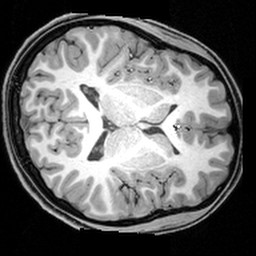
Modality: T1w
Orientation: axial
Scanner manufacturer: siemens
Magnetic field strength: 3 T
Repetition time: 1.9 s
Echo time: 0.00397 s